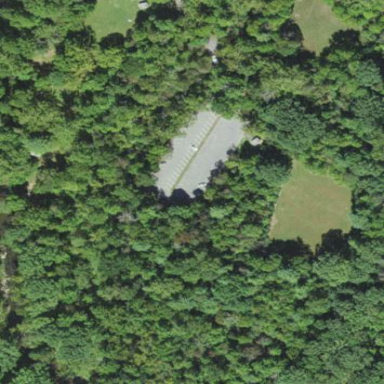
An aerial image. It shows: Parking area with surface.